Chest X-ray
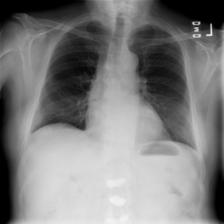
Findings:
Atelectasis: negative
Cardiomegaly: negative
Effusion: negative
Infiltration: negative
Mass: negative
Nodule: negative
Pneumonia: negative
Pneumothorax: negative
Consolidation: negative
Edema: negative
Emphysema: negative
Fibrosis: negative
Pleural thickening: negative
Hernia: negative